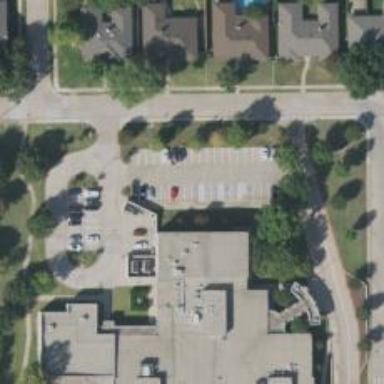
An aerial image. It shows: Parking space.